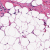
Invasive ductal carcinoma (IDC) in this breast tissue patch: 0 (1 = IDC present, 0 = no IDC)